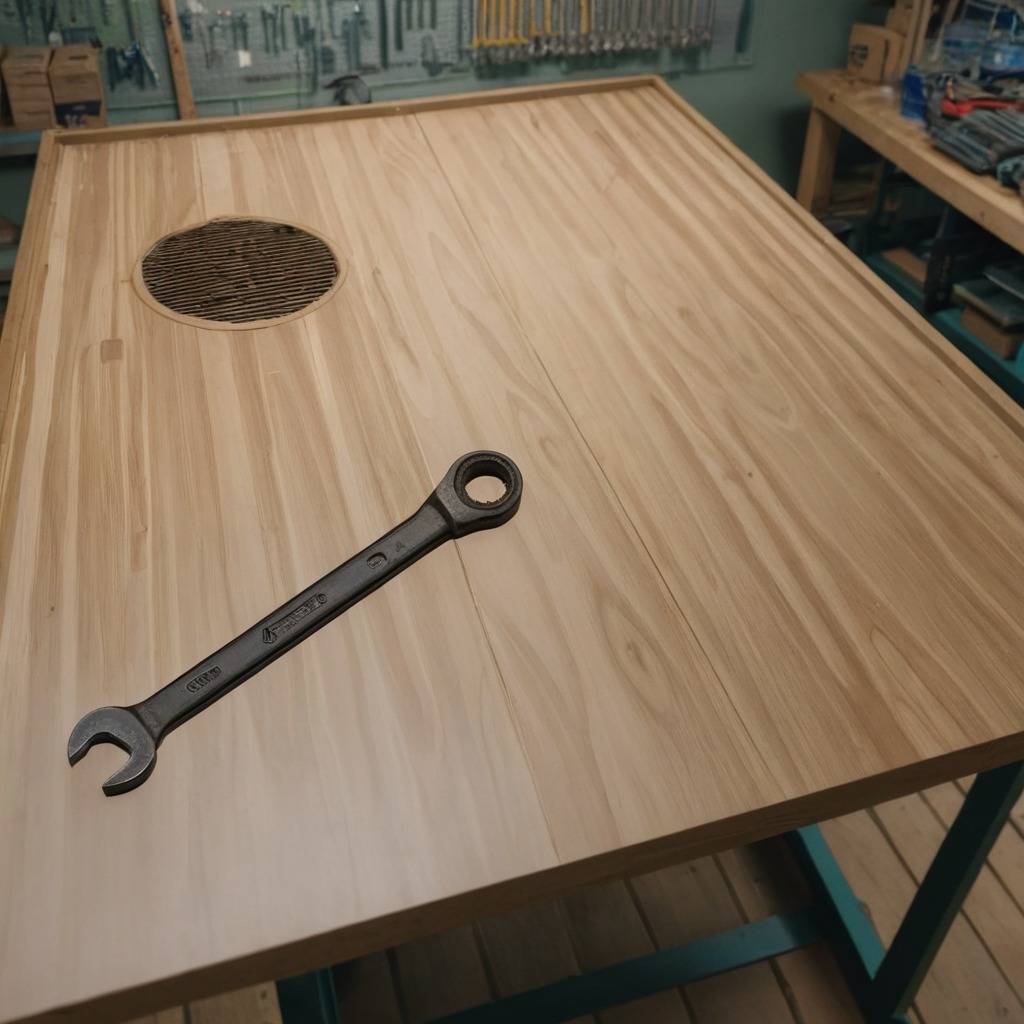
An wrench is lying on the workbench inside a coastal fishing gear workshop.